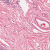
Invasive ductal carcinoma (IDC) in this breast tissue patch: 0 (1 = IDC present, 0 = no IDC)